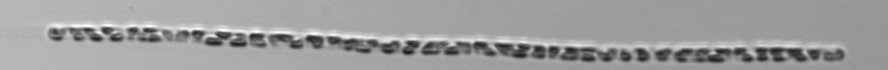
Label: Dactyliosolen_fragilissimus